Question: I would like to open a file with my application when the file is double clicked. I have registered the filetype with the application and the 'application: openFile:' method works fine if I drop a file onto the applications icon. In the apple documentation it says, that this method should also work when the user double clicks a file.
What I am seeing is, the app will activate when the file is opened by double click, but Safari will open the file instead (Trying to open a .webloc file). But the method 'application: openFile:' does not get called :(
Here is how i set it up in xcode:

I have set the .webloc to open as standart to my application. Also Right clicking "Open With" > "My App" does not work.
If I rename the file extension to .mp3 or any other, my application will open the file as it should by double clicking it! Strange...
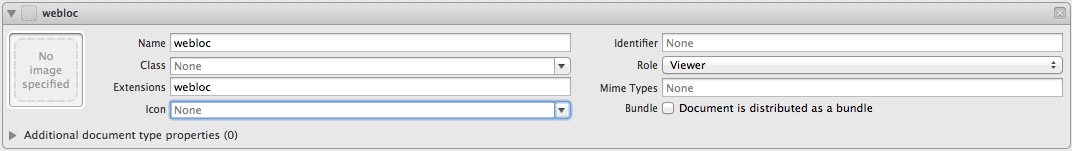
Answer: In Xcode, create a new Project using the "Mac OS X :: Cocoa Application" template. Then implement
'''
- (NSData *)dataOfType:(NSString *)typeName error:(NSError **)outError
{ static NSString *content = @"Empty File";
return [NSData dataWithBytes: [content UTF8String]
length: 1 + strlen ([content UTF8String])]; }
'''
You will then have a working example to compare to your project.